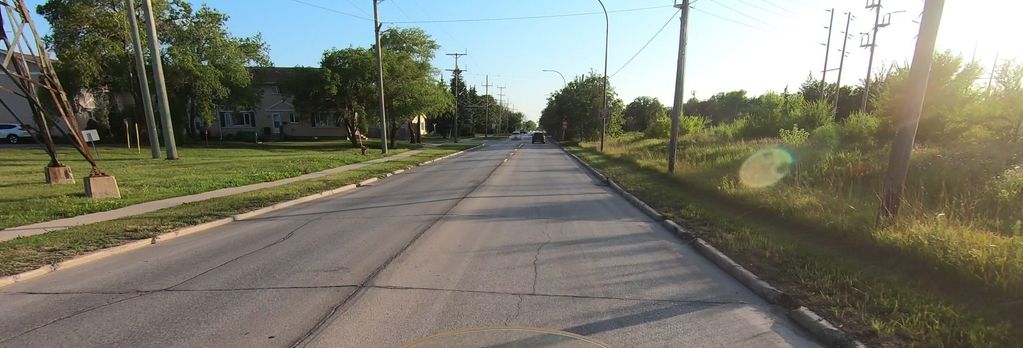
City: winnipeg